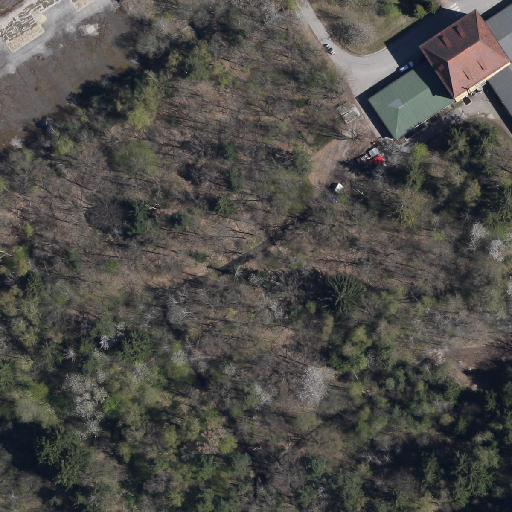
Referring expression: building along the road